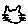
Label: cat